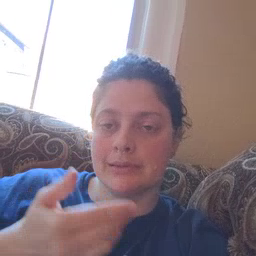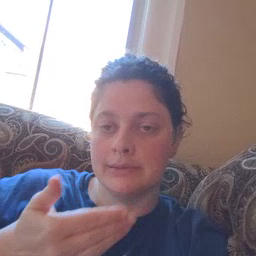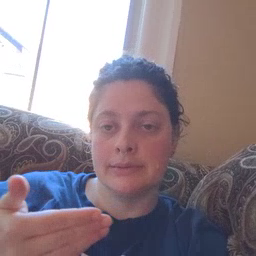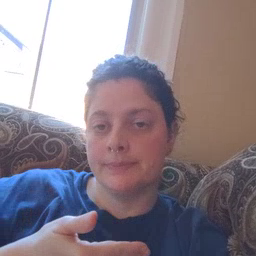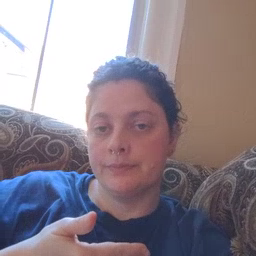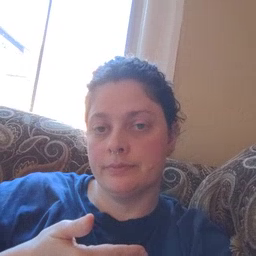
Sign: kitty